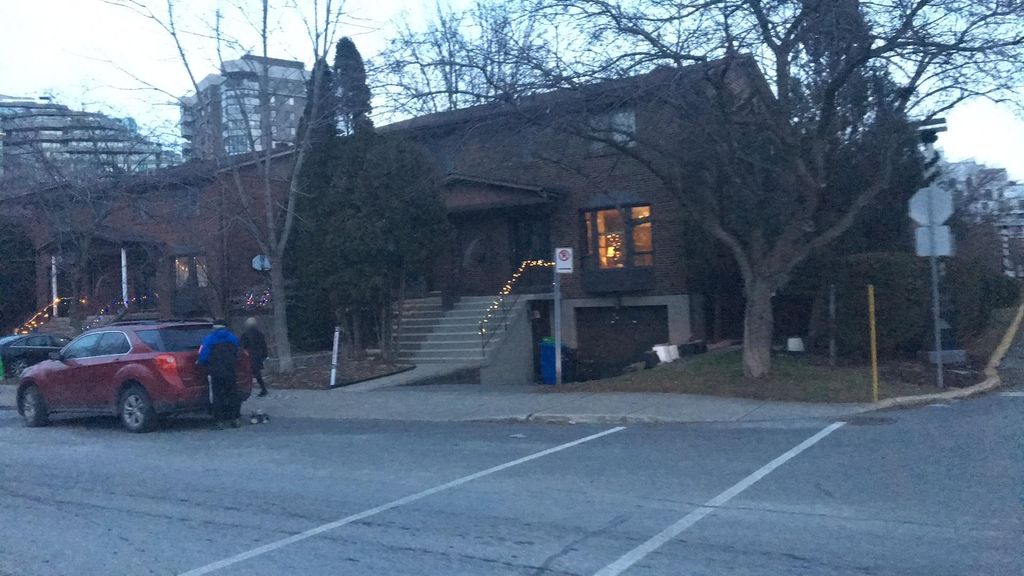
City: montreal